Interaction volume radius: 10 \u00c5
Interaction volume height: 20 \u00c5
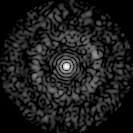
Disorder parameter: 0.8335